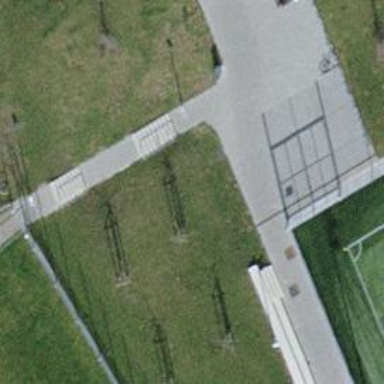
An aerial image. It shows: Set of concrete steps.